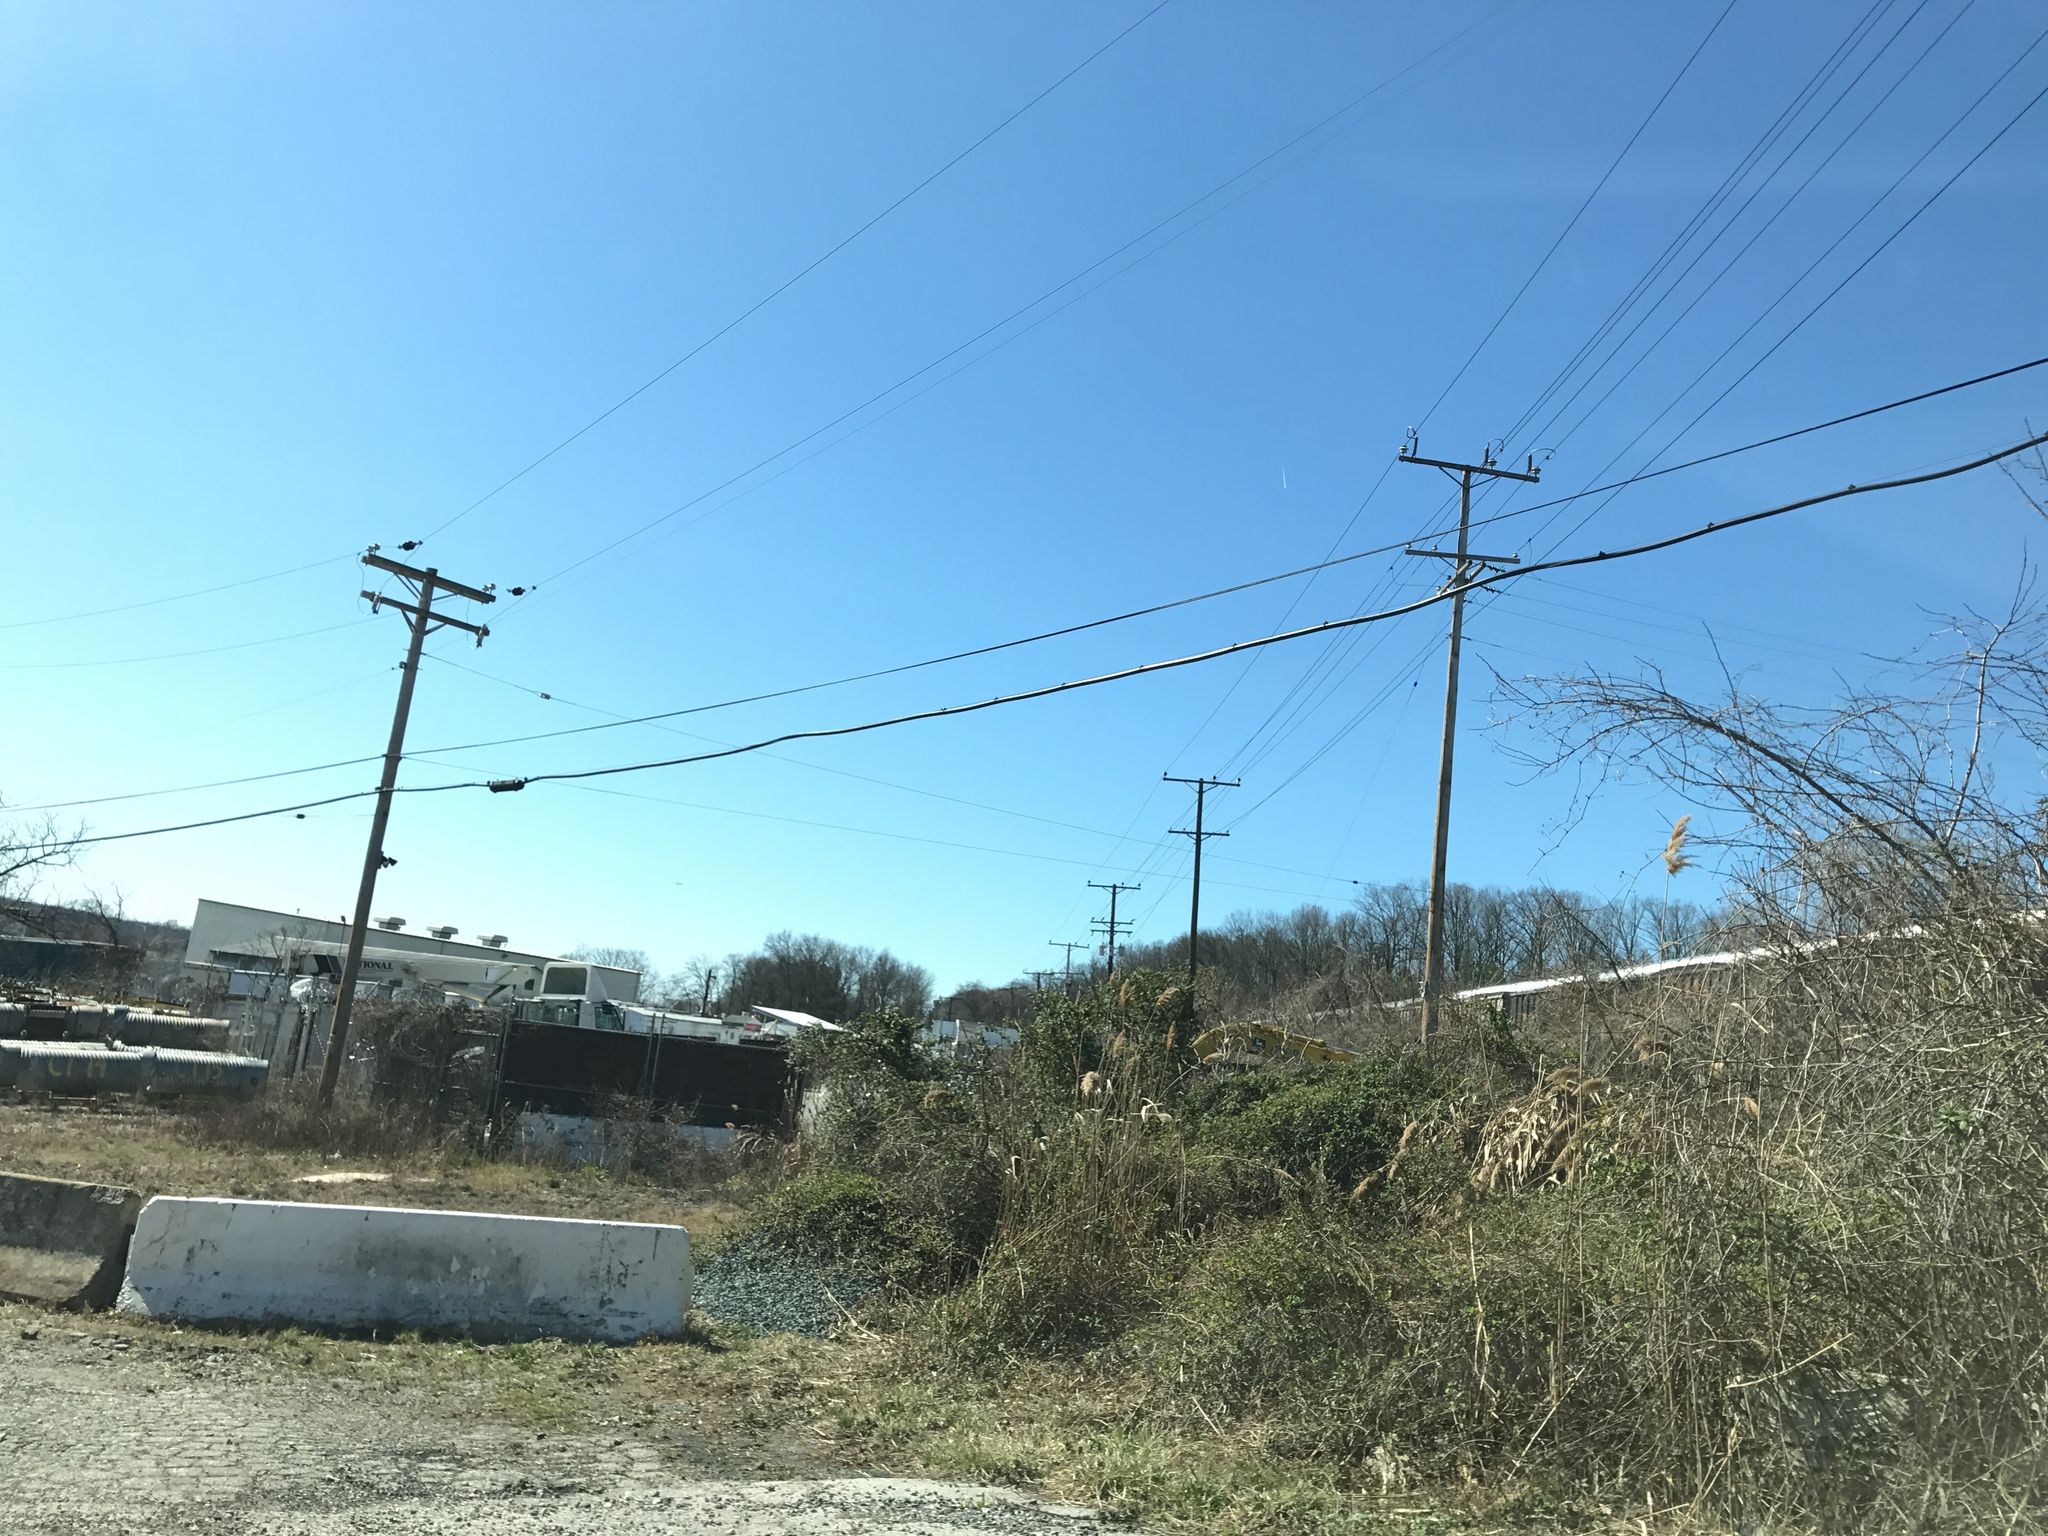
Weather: snowy
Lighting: day
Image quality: good
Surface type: railway
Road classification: service, residential, unclassified
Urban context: very low density rural
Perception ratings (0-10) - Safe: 0.57, Lively: 3.2, Beautiful: 2.4, Boring: 7.24, Depressing: 5.93, Wealthy: 1.75